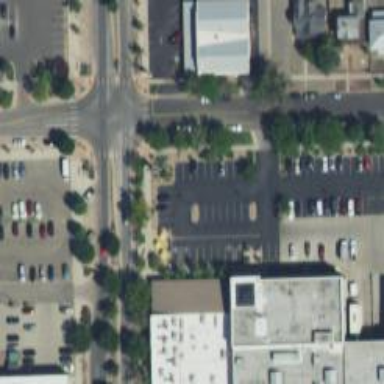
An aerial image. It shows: Parking space is available.